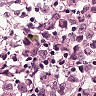
Metastatic tissue present: yes